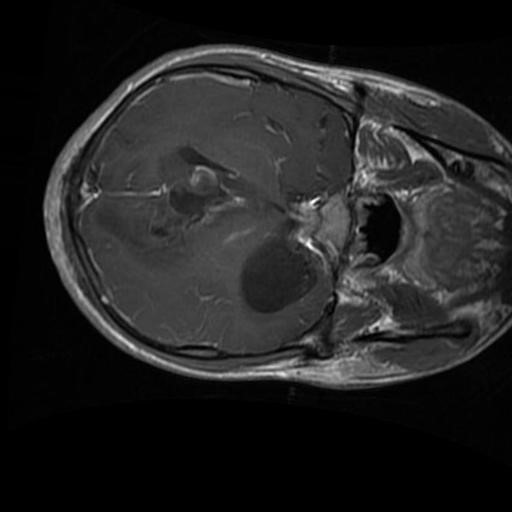
Label: brain_glioma